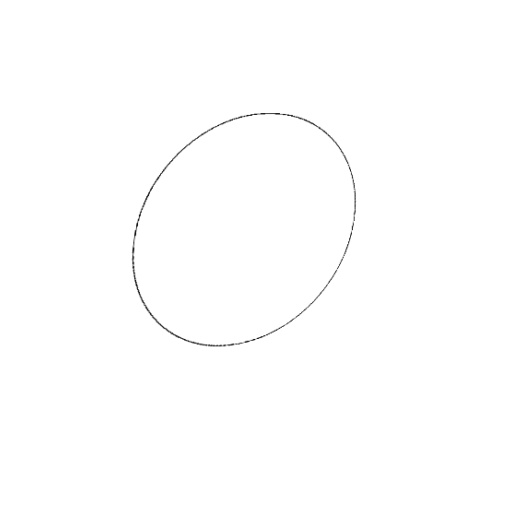
Crossing number: 0